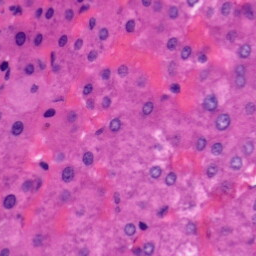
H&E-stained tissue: Liver